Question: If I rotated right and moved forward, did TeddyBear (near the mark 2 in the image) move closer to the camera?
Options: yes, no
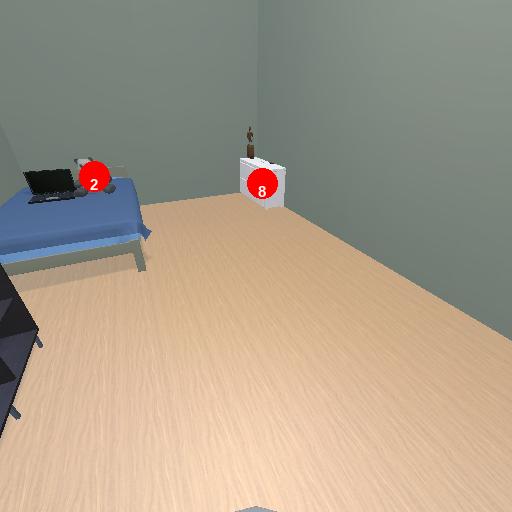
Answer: yes